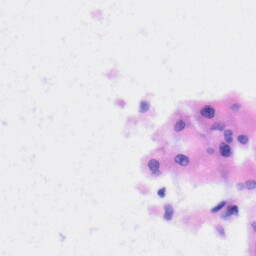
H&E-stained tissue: Liver